Question: Although I got how to move controls and drag and drop the exisiting control on searching in internet, I didn't get a solution for how to copy a control to a panel/groupbox etc.
I Am developing an application in which I drag and drop buttons from a
Panel to another Panel. What I need is to drag a button from Panel-1
and paste a "copy" of it in Panel-2. Here is a screenshot

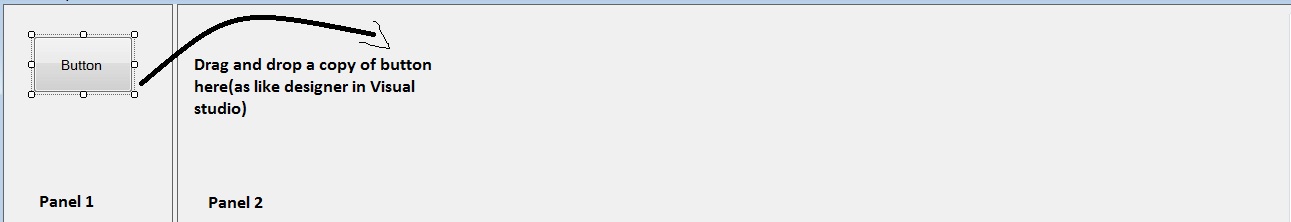
Answer: I got my own solution.
First of all set the 'AllowDrop' property of Panel to true.
'''
panel1.AllowDrop=true;
'''
Create a 'DragEnter' event for Panel from properties window
'''
private void panel1_DragEnter(object sender, DragEventArgs e)
{
e.Effect = DragDropEffects.Move;
}
'''
Next, create a 'DragDrop' event for Panel from properties window
'''
private void panel1_DragDrop(object sender, DragEventArgs e)
{
Control c = e.Data.GetData(e.Data.GetFormats()[0]) as Control;
// Declare rnd globally for creating random id for dynamic button(eg : Random rnd = new Random();)
Button btn = new Button();
btn.Name = "Button" + rnd.Next();
btn.Size = c.Size;
btn.Click += new System.EventHandler(DynamicButton_Click);
if (c != null)
{
btn.Text = c.Text;
btn.Location = this.panel1.PointToClient(new Point(e.X, e.Y));
this.panel1.Controls.Add(btn);
}
}
'''